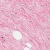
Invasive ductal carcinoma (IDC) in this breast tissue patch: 0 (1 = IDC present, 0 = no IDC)